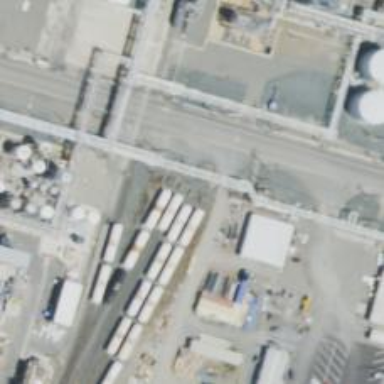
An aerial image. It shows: Rail spur service.